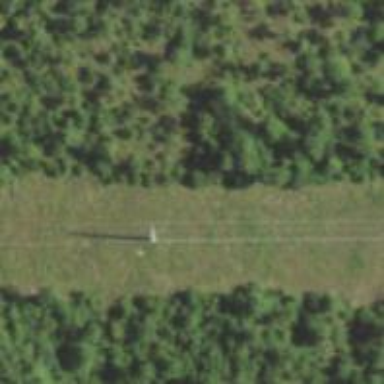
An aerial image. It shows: Power pole.